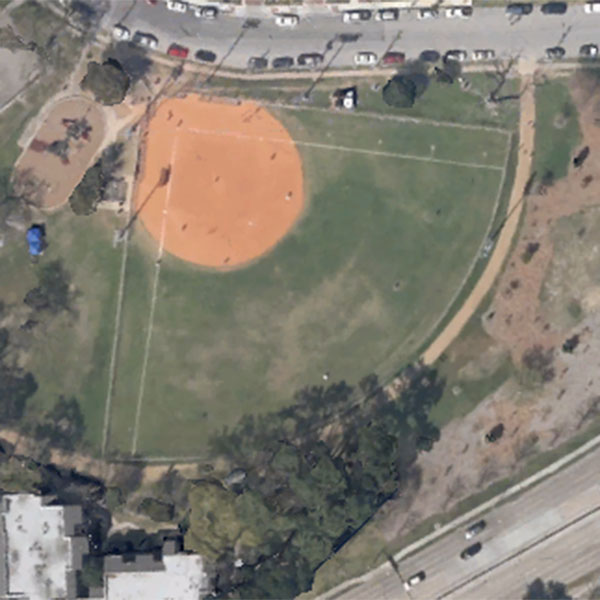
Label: BaseballField